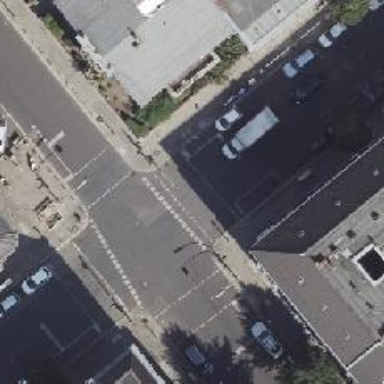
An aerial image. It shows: Asphalt footway with crossing equipped with traffic signals.